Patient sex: M
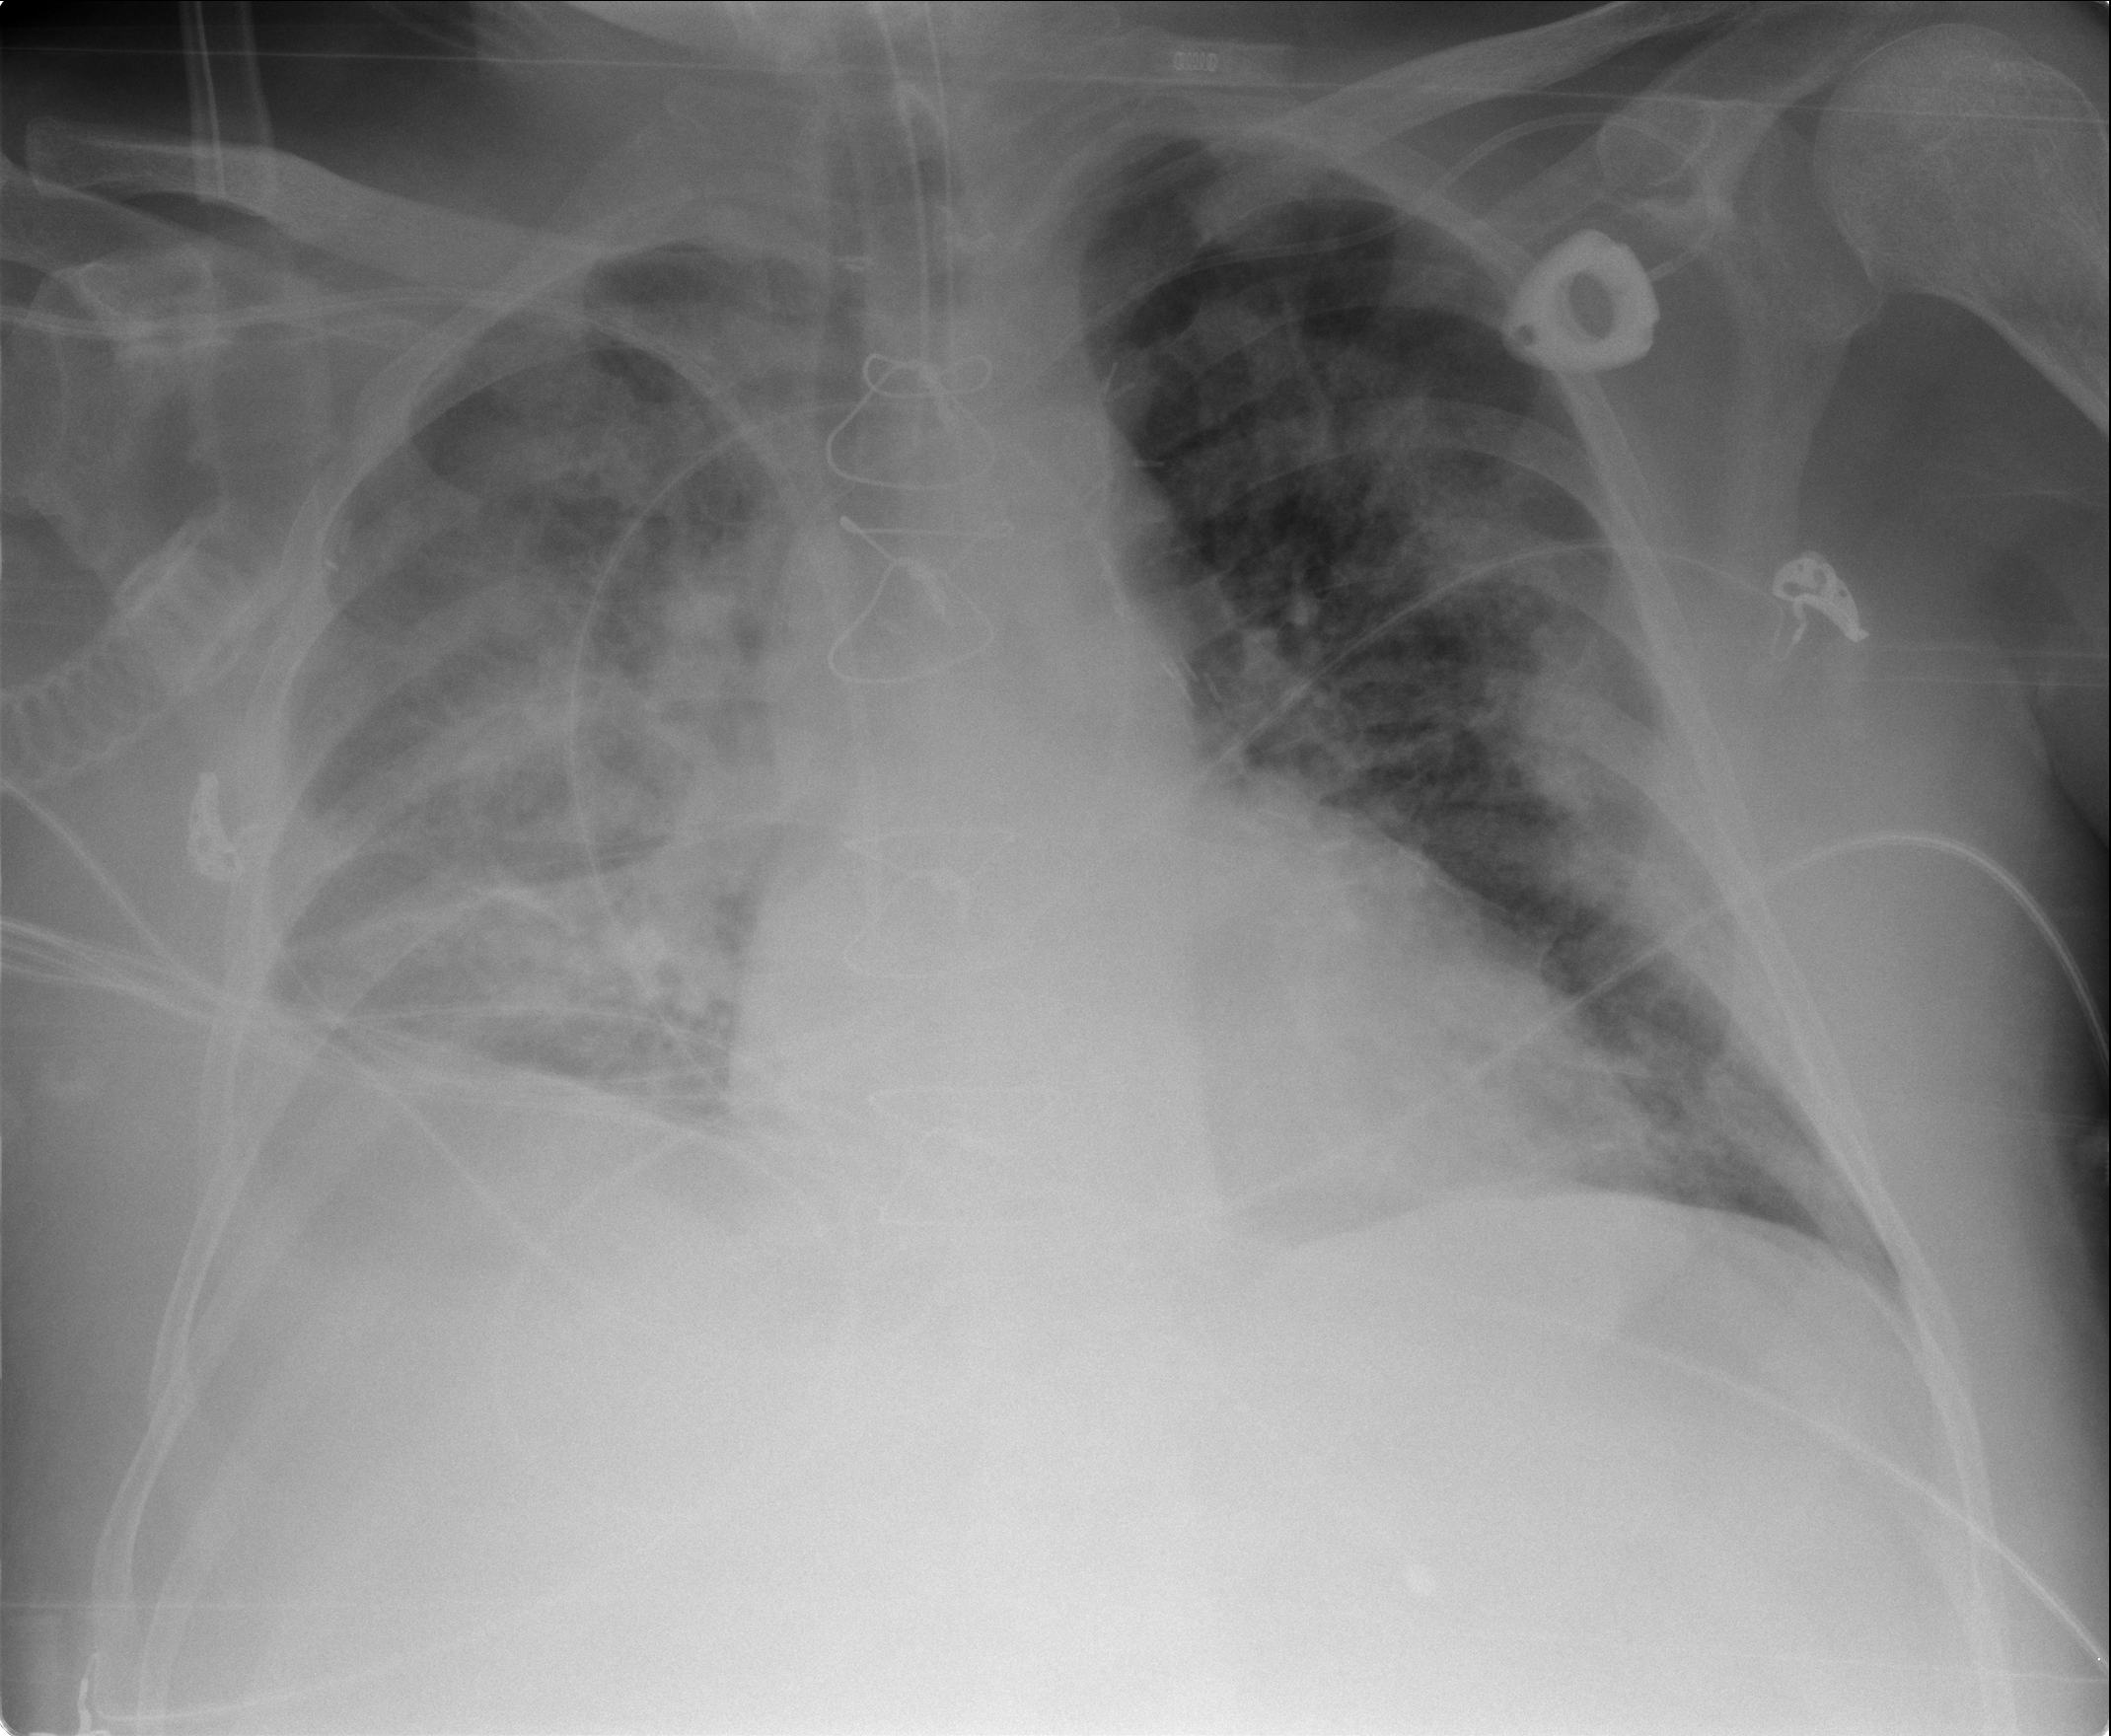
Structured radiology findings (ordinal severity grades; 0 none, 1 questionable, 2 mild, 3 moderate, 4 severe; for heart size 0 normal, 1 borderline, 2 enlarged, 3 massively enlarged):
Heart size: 0
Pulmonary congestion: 2
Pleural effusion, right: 3
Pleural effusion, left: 0
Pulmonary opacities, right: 3
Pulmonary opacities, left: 3
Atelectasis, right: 3
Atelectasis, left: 2